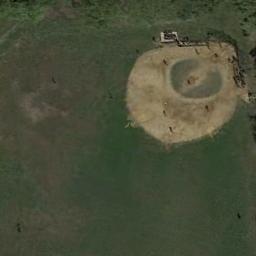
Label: baseball_diamond